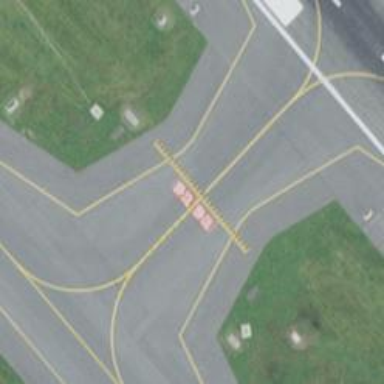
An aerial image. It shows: Image of taxiway at airport.